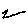
Label: zigzag